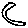
Label: moon